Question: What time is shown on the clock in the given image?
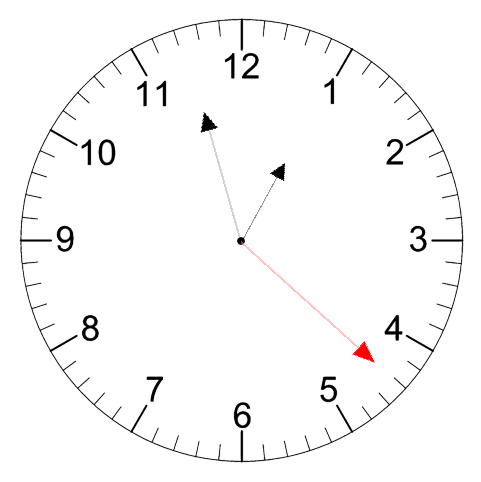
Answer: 12:57:22